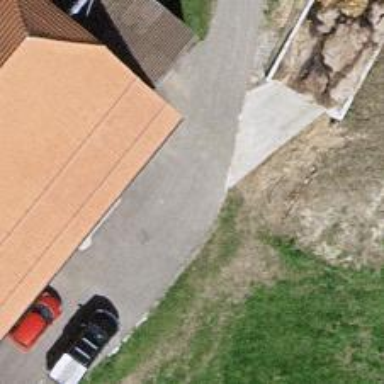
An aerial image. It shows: Driveway.